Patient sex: M
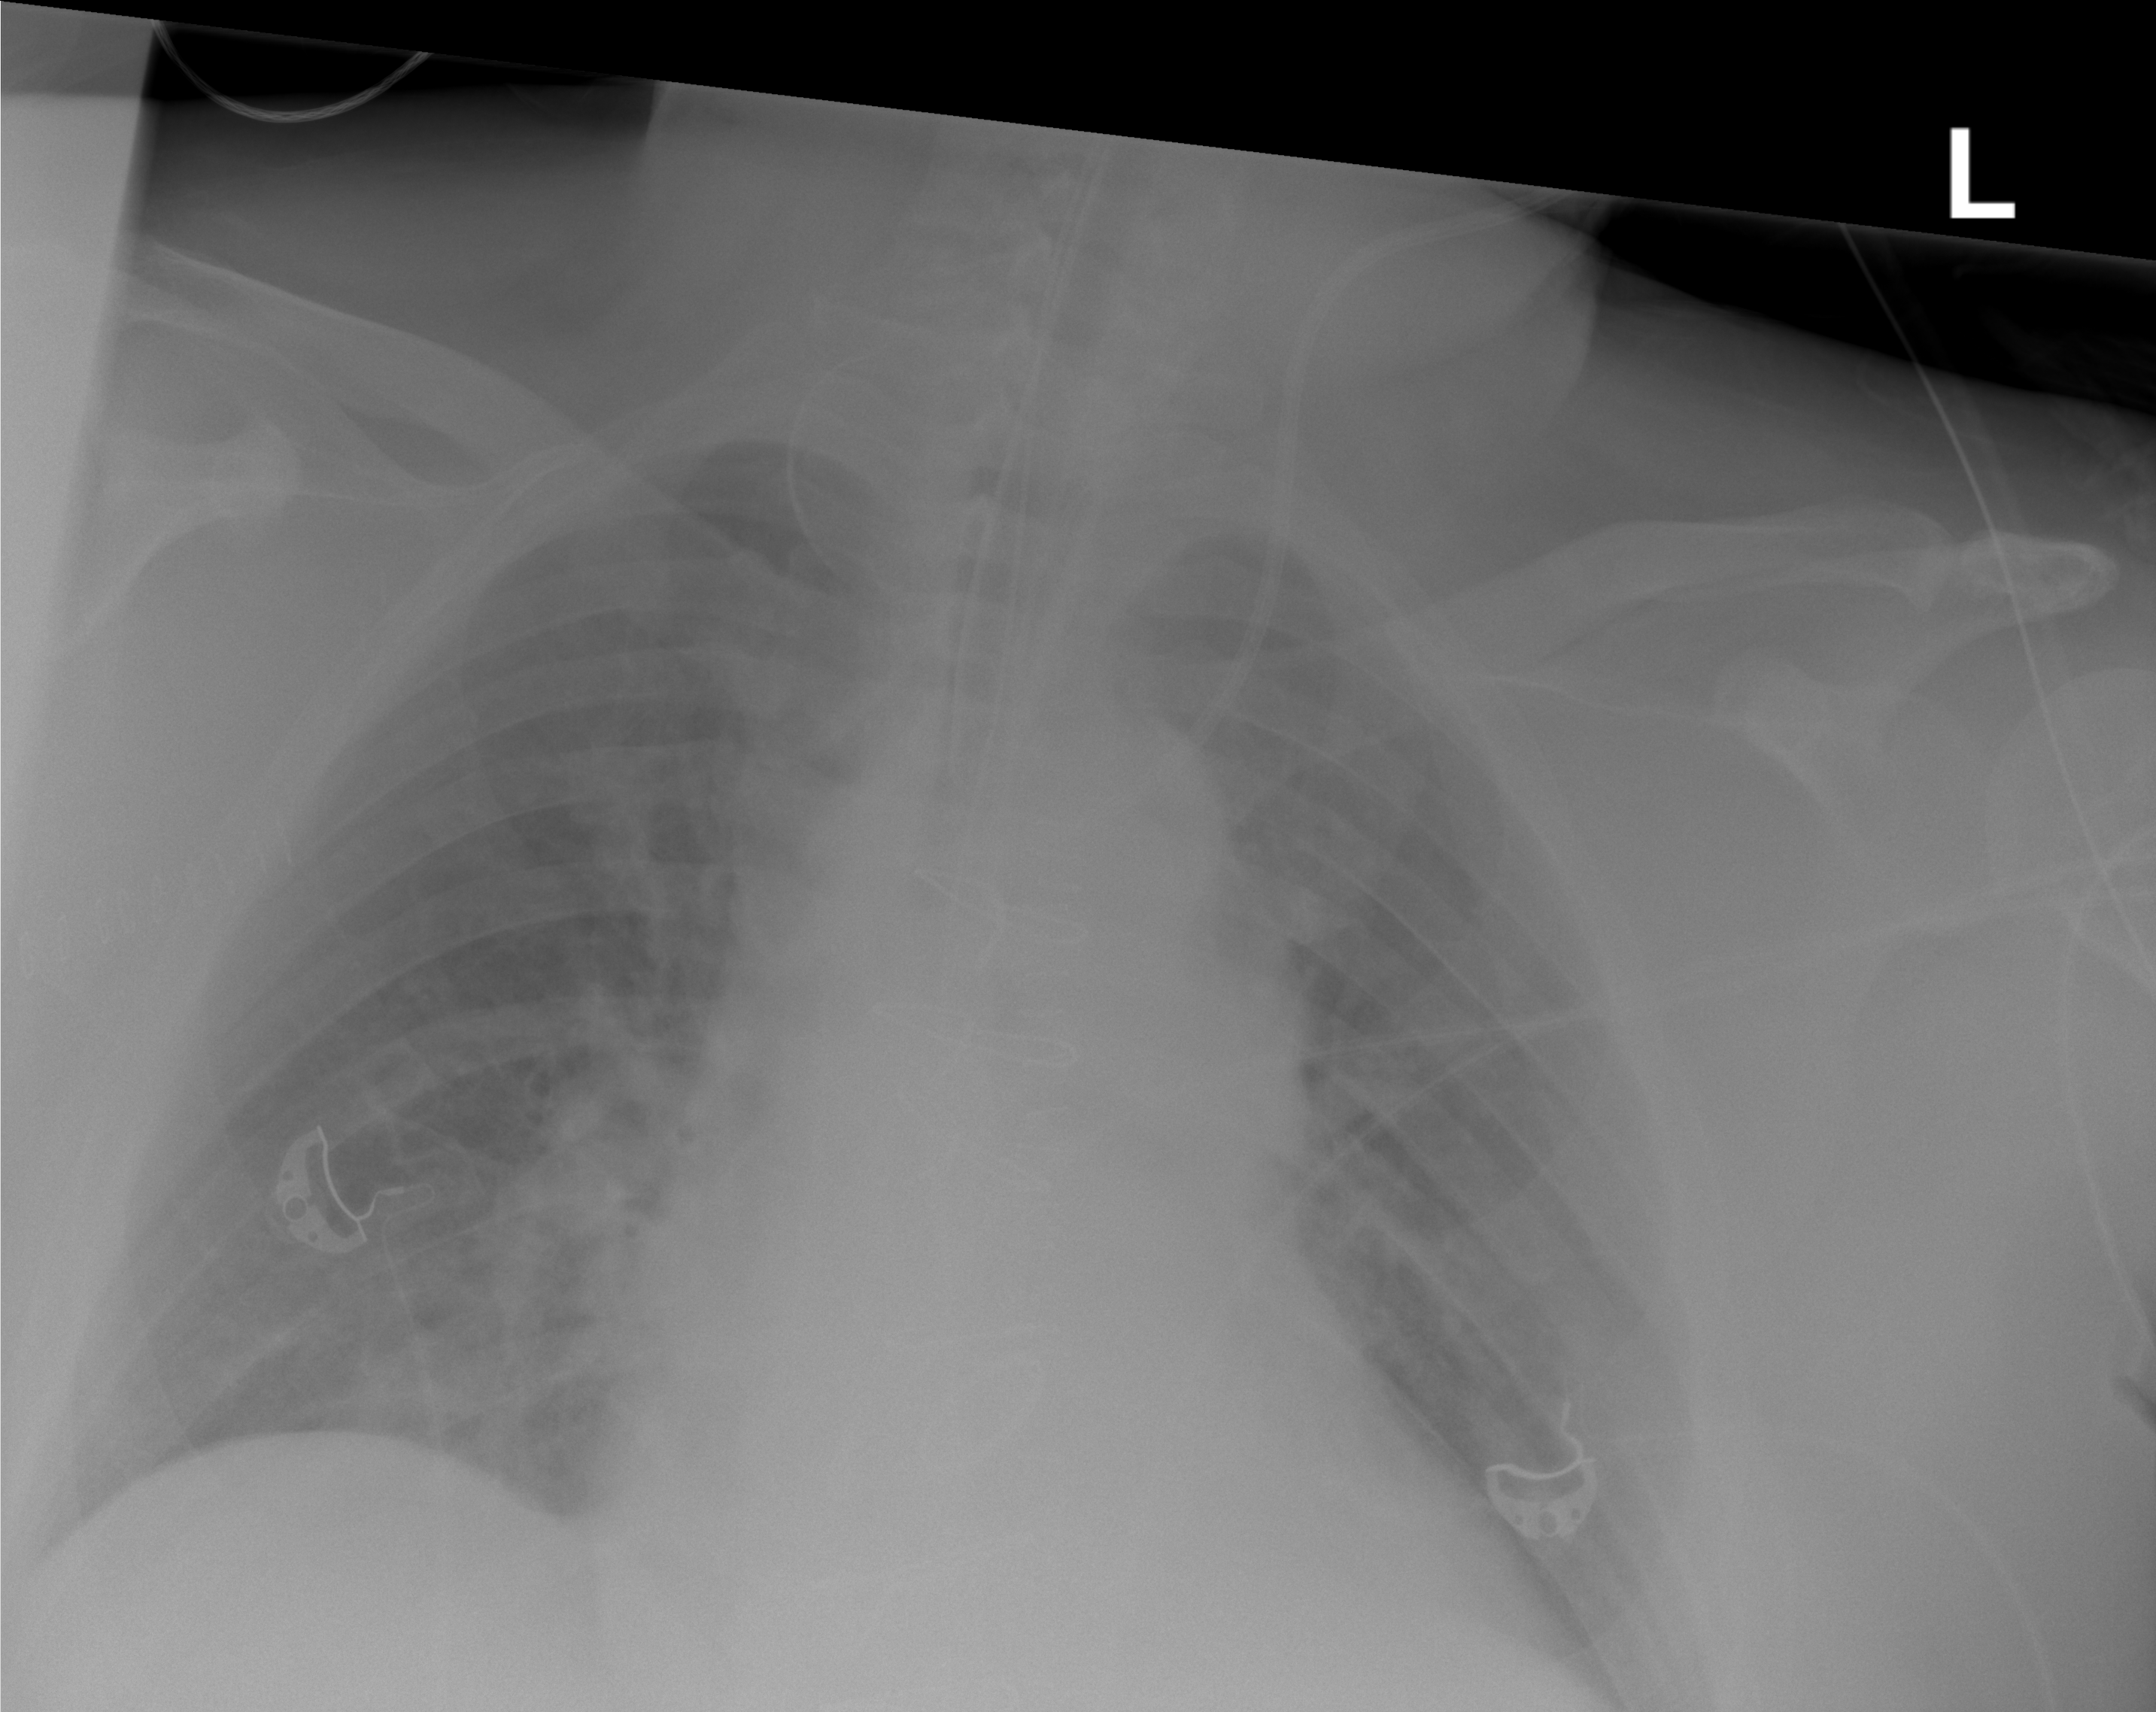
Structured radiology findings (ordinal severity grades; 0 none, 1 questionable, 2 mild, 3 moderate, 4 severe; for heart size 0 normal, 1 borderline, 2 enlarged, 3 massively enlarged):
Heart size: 2
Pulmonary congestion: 2
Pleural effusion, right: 0
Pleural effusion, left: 0
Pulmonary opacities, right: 2
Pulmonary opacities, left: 2
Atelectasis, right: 1
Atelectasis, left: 2